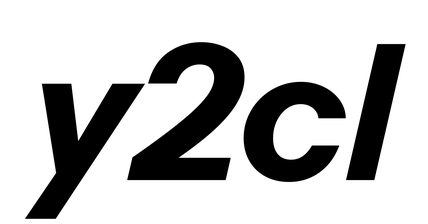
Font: InstrumentSans-Italic_Bold_Italic